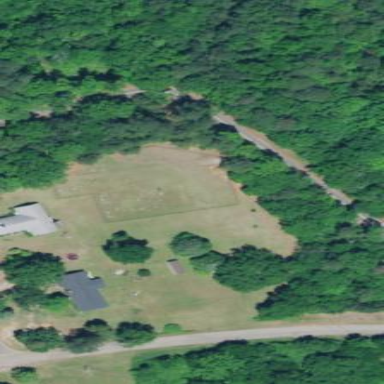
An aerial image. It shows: Grave yard.